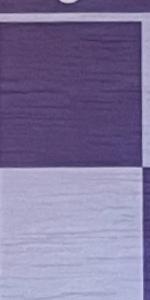
Label: Empty